Field crop: maize
Growth stage: 1
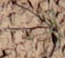
Species: lolium